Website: crate-barrel
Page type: orders-overview
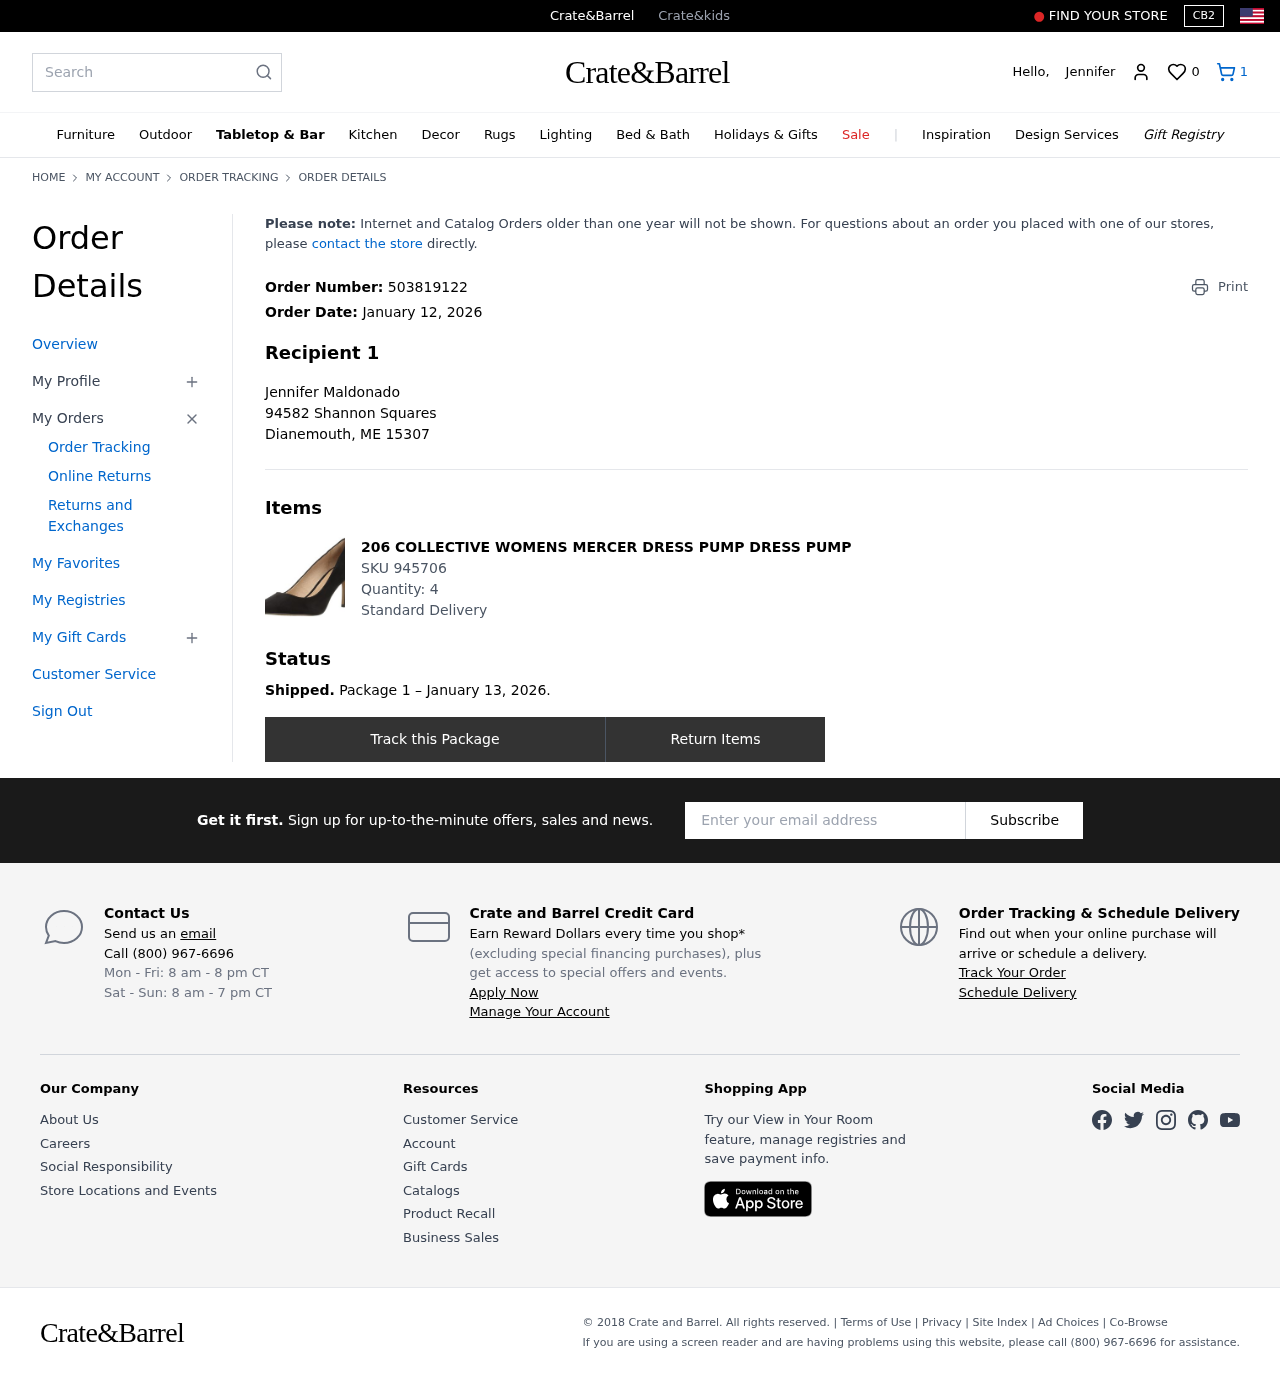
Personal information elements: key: PII_CITY_STATE_ZIP
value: Dianemouth, ME 15307
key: PII_FIRSTNAME
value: Jennifer
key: PII_FULLNAME
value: Jennifer Maldonado
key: PII_STREET
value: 94582 Shannon Squares
Product elements: key: PRODUCT1_NAME
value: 206 Collective womens Mercer Dress Pump Dress Pump
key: PRODUCT1_QUANTITY
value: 4
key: PRODUCT1_SKU
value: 945706
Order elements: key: ORDER_NUM_ITEMS
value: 1
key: ORDER_ID
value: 503819122
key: ORDER_DATE
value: January 12, 2026
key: ORDER_SHIPPING_DATE
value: January 13, 2026
Search elements: key: HEADER_SEARCH
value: Search
Other elements: key: FAVORITES_COUNT
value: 0